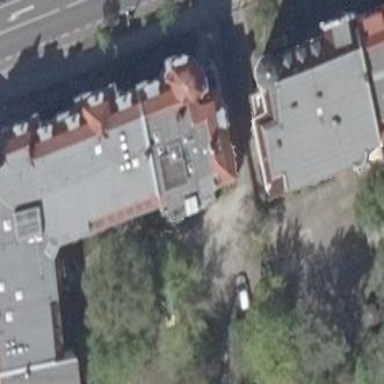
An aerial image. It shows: Historic apartments building with red mansard roof covered with roof tiles.